Question: my tcp packet is:
'''
SYN=IP(dst=dest)/TCP(sport=sp, dport=dp, flags="S", window=65535)
'''
I want to add the option window scaling to my TCP packet in that way:

How I can do that with scapy
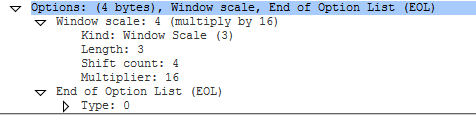
Answer: In the file 'scapy/layers/inet.py' there is a list of TCP options that may be added to the packet:
'''
TCPOptions = (
{ 0 : ("EOL",None),
1 : ("NOP",None),
2 : ("MSS","!H"),
3 : ("WScale","!B"),
4 : ("SAckOK",None),
5 : ("SAck","!"),
8 : ("Timestamp","!II"),
14 : ("AltChkSum","!BH"),
15 : ("AltChkSumOpt",None),
25 : ("Mood","!p")
},
{ "EOL":0,
"NOP":1,
"MSS":2,
"WScale":3,
"SAckOK":4,
"SAck":5,
"Timestamp":8,
"AltChkSum":14,
"AltChkSumOpt":15,
"Mood":25
} )
'''
Example of a packet with added 'window scale' option 'WScale':
'''
x=Ether()/IP()/TCP(sport=sp, dport=dp, options=[('WScale', 100)])
'''
Wireshark correctly recognizes the option.